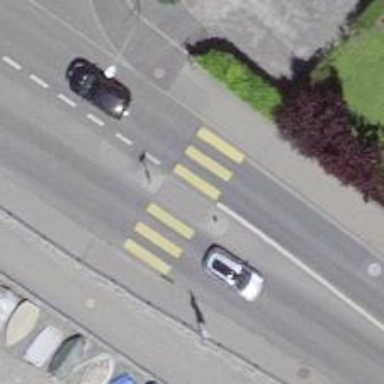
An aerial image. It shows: Marked crossing with pedestrian island.